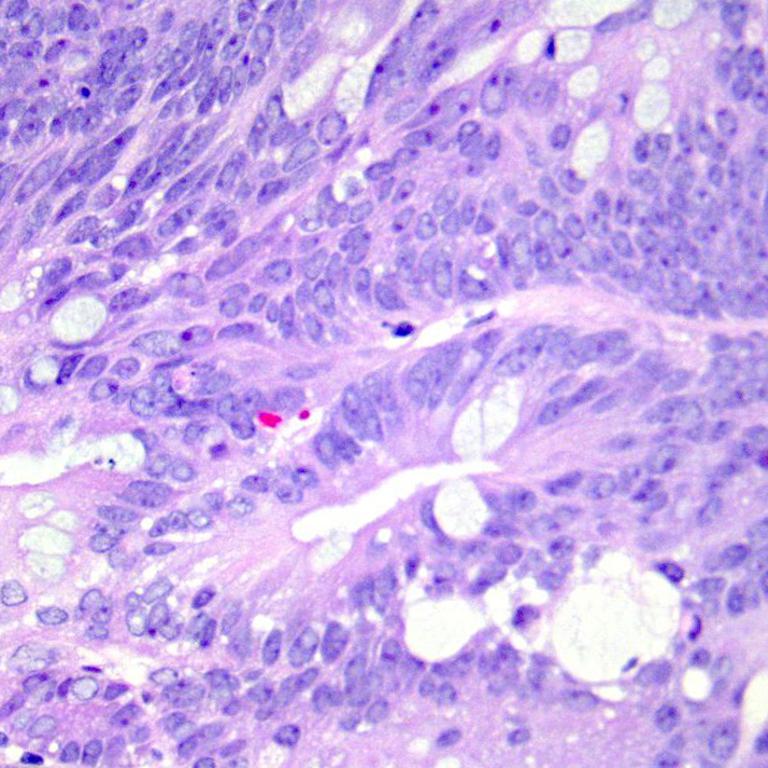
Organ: colon
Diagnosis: adenocarcinomas